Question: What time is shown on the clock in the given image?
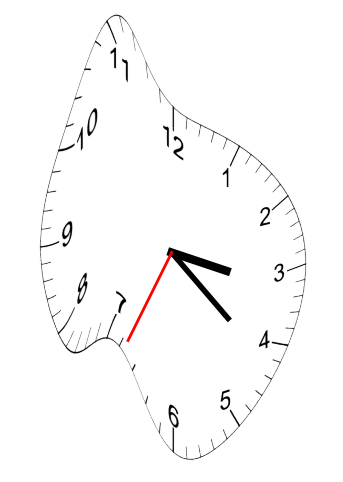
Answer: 03:21:34